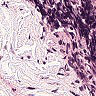
Metastatic tissue present: no